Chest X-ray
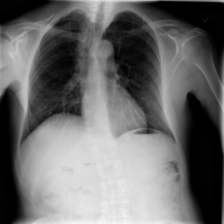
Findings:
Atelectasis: negative
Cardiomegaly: negative
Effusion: negative
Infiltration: positive
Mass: negative
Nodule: negative
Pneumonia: negative
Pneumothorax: negative
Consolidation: negative
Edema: negative
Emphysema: negative
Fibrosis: negative
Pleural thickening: negative
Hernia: negative